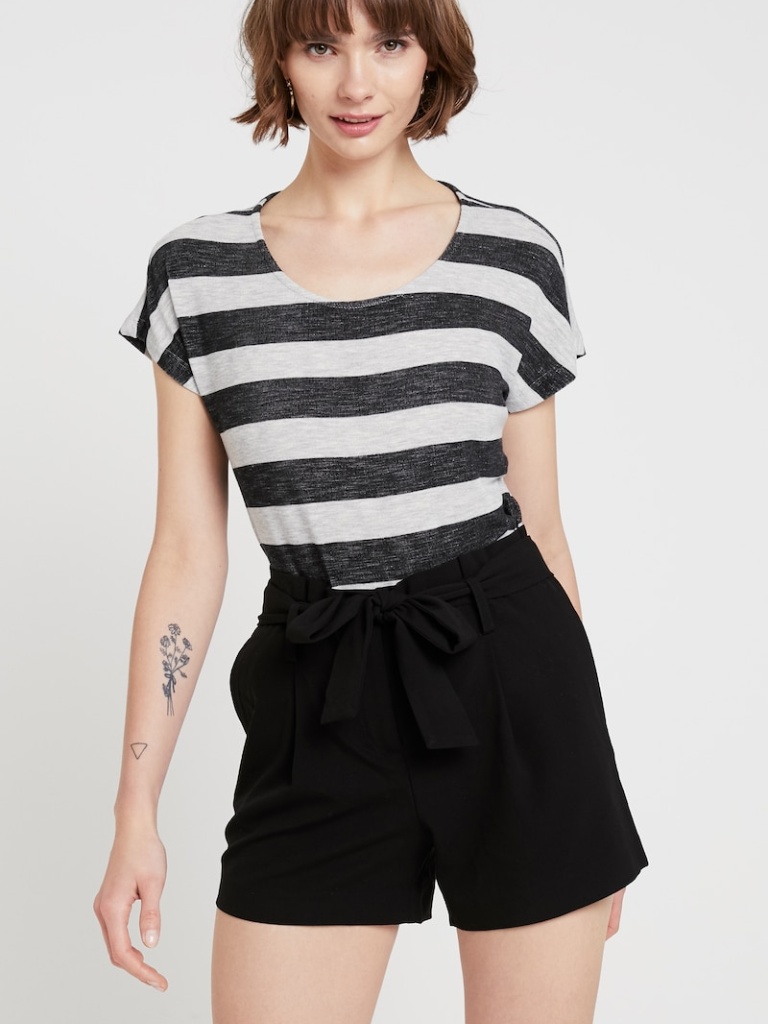
jersey relaxed short sleeve hip length Fully Tucked in scoop t-shirt